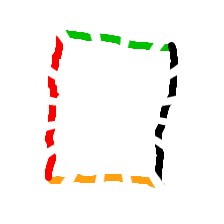
Shape: rectangle